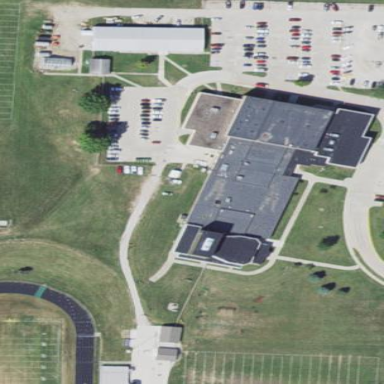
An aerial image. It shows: School.